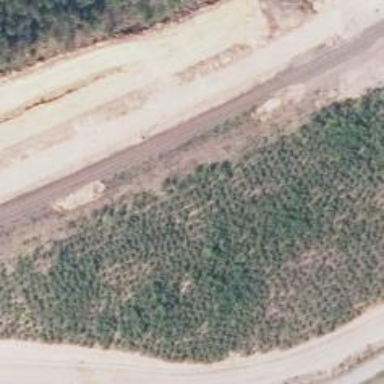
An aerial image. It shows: Railway track with continuous electrified contact line.